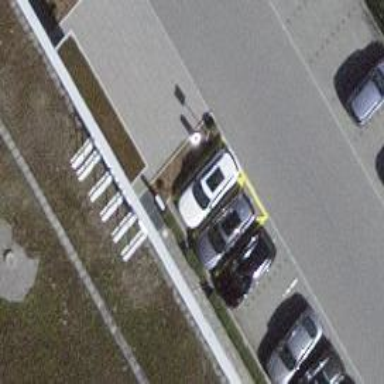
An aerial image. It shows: Charging station.